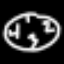
Label: clock